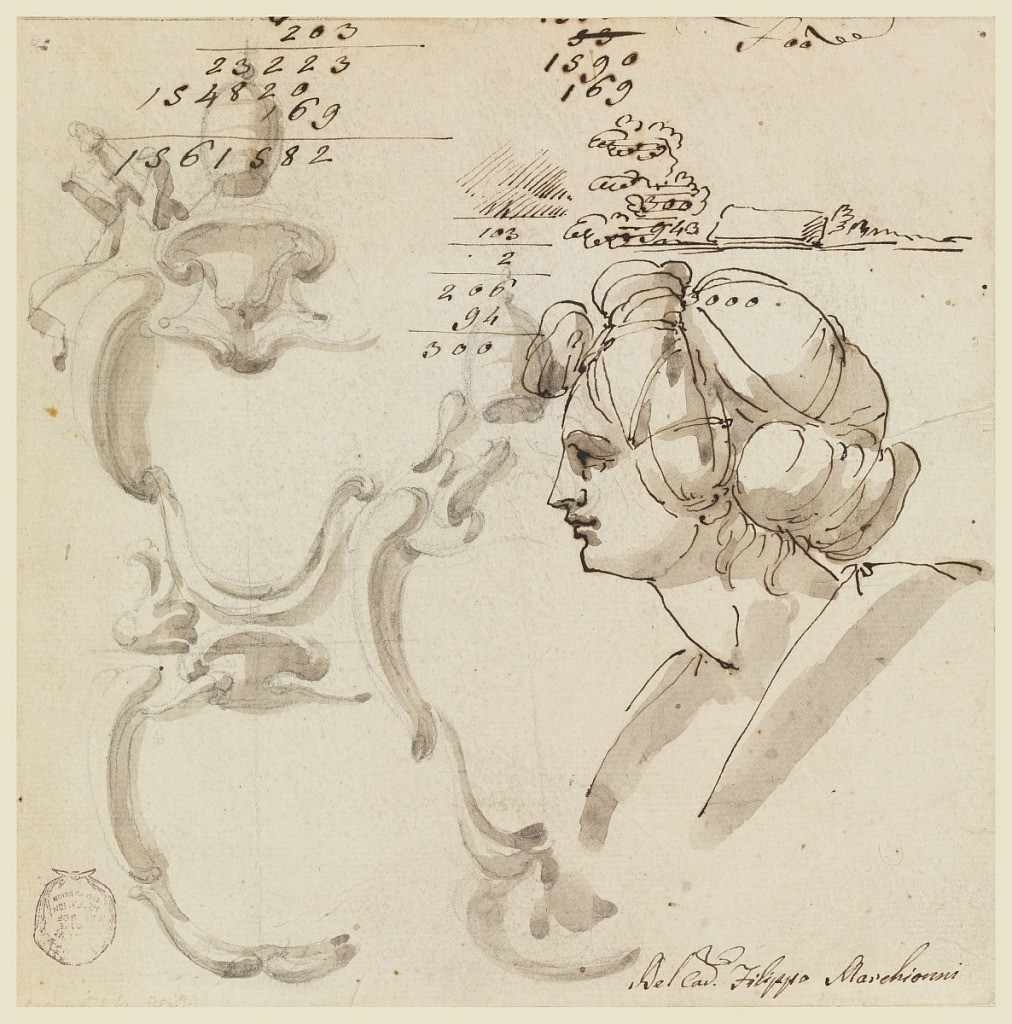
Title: Drawing
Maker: Carlo Marchionni, Italian, 1702–1786
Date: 1750–86
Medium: Pen and black ink, brush and gray wash on paper
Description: Some architectural elements, the head of a woman, and some accounts.